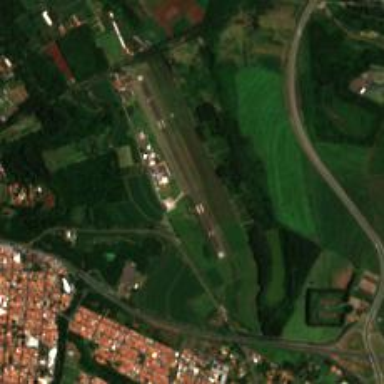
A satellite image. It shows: View of runway in airport.